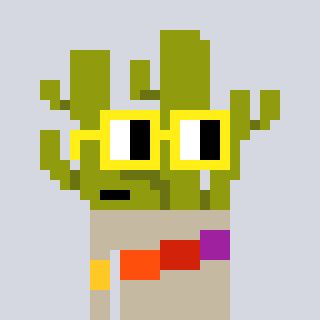
a pixel art character with square yellow glasses, a cactus-shaped head and a bege-colored body on a cool background